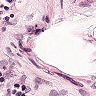
Metastatic tissue present: no